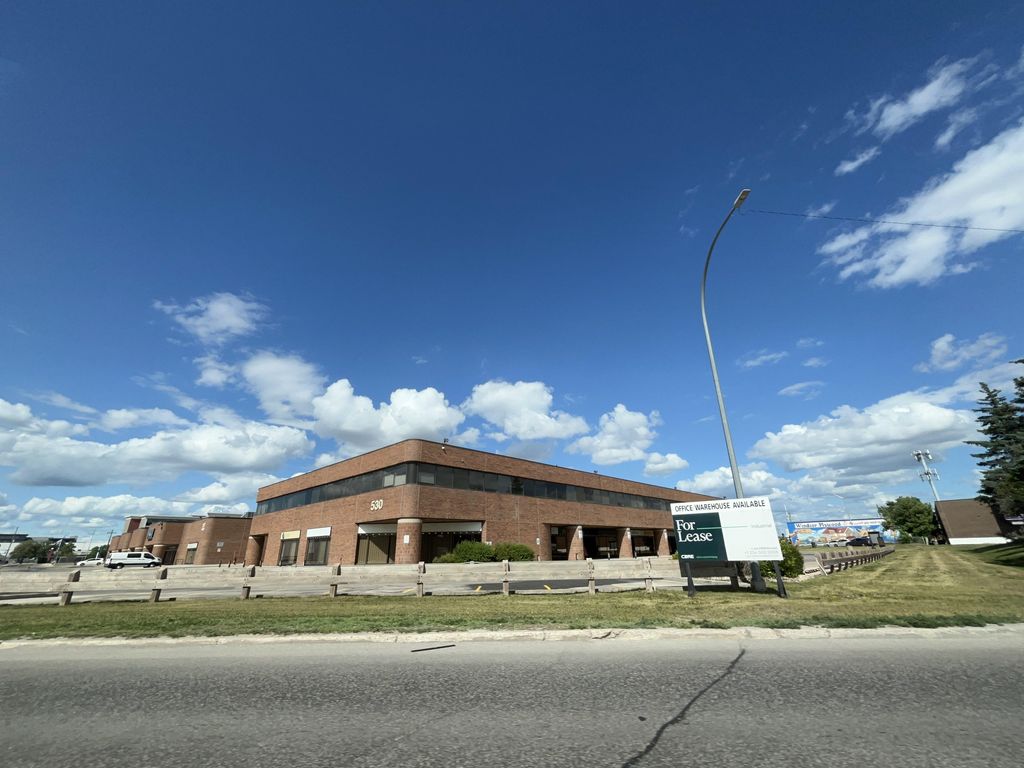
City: winnipeg